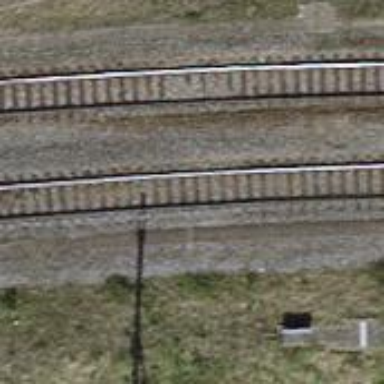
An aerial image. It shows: Rail siding with electrified contact lines.